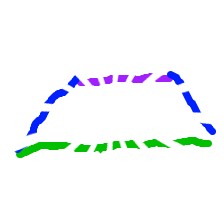
Shape: trapezoid